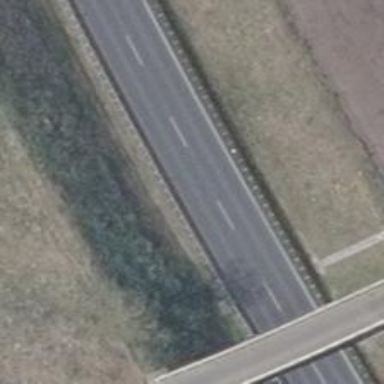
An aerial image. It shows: Asphalt road classified as primary highway which is motorroad.